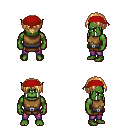
a pixel art fantasy rpg character, male body template, orc, green skin, leather chest armor, magenta pants, light blonde parted hairstyle, red bandana, four views (front, back, left, right), 2x2 character sprite sheet, small pixel art, hard edges, no anti-aliasing